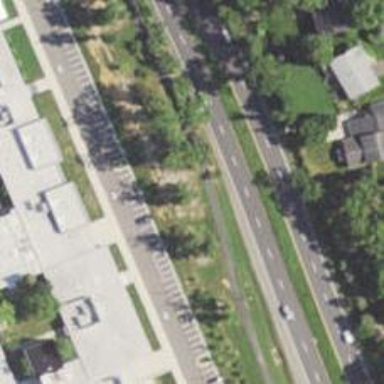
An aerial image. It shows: Shared cycleway with asphalt surface.